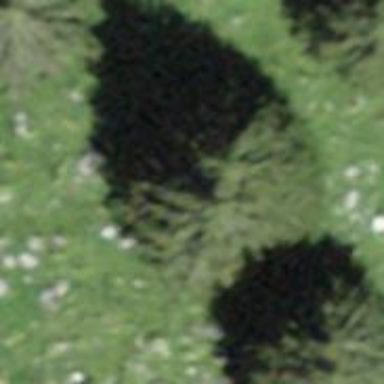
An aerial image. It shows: Needle-leaved tree in nature.